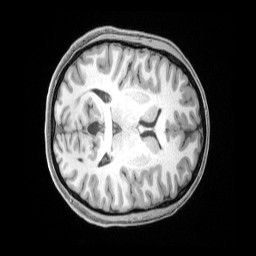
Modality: T1w
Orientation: axial
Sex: female
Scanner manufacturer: siemens
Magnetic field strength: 3 T
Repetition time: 2.4 s
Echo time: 0.00222 s